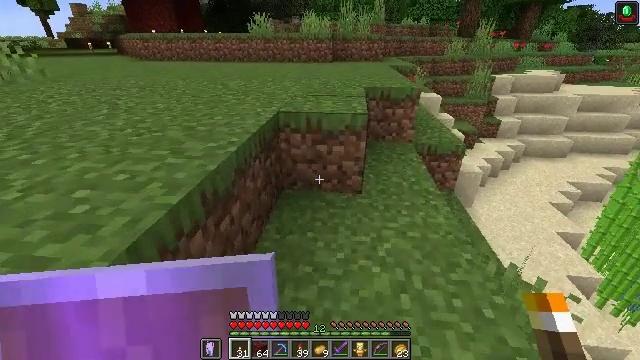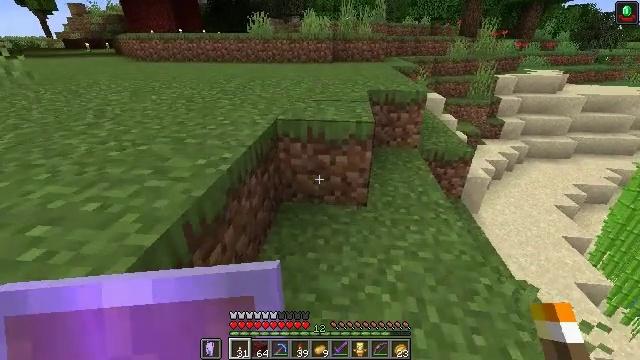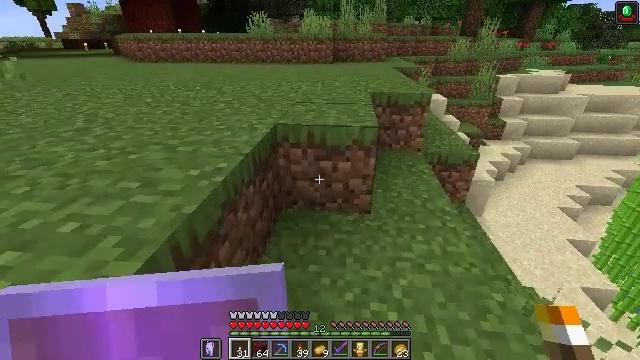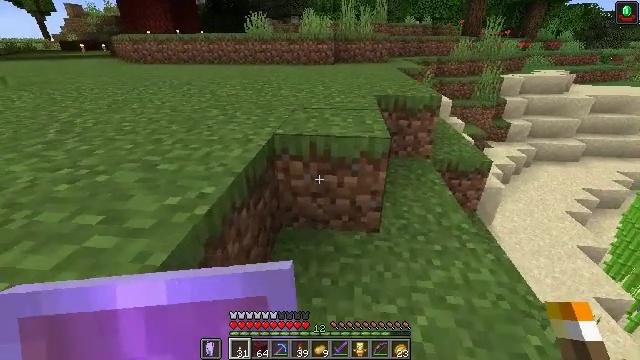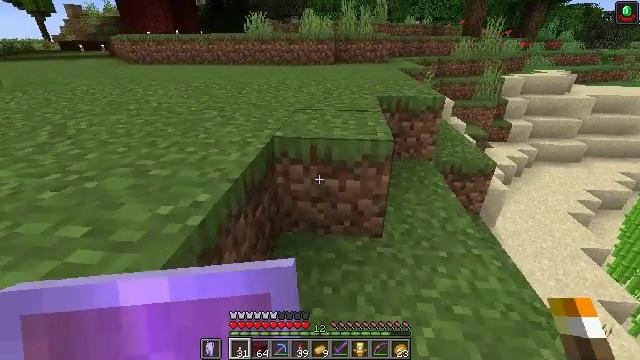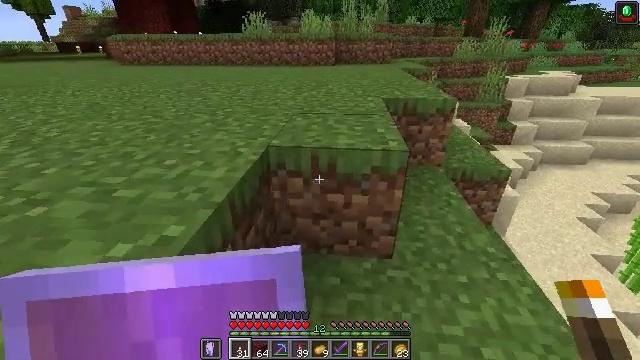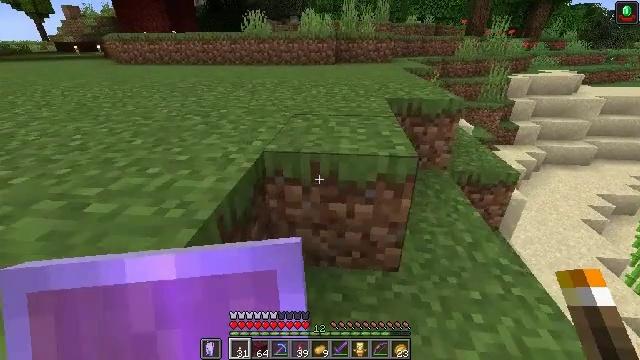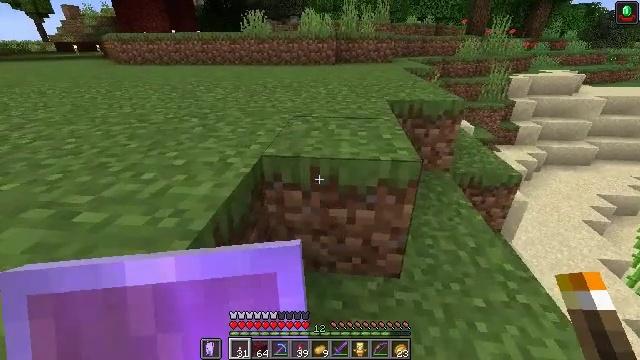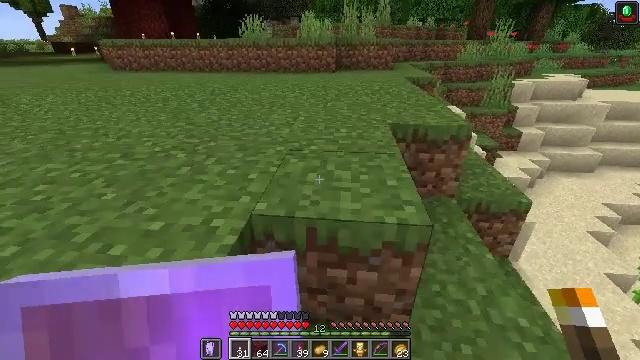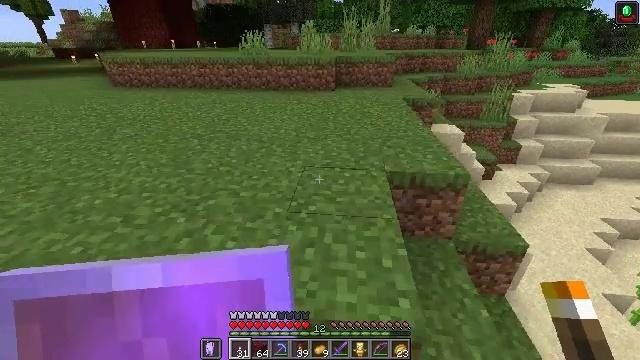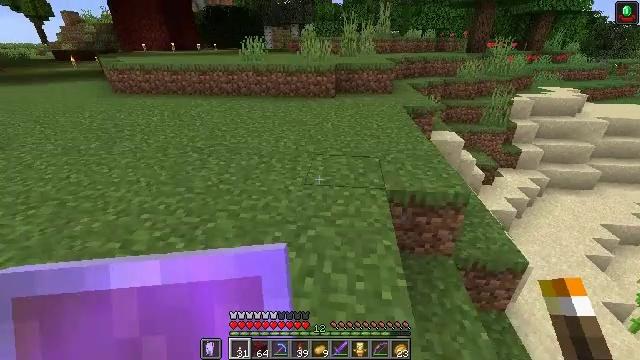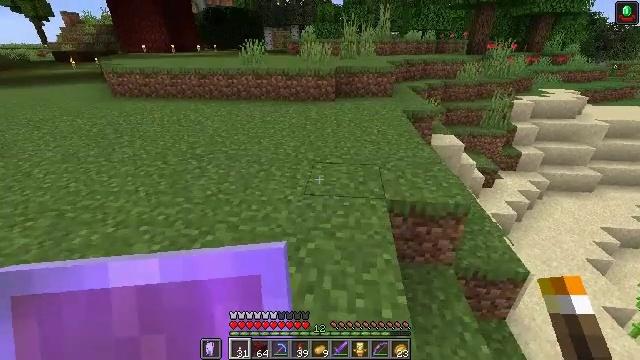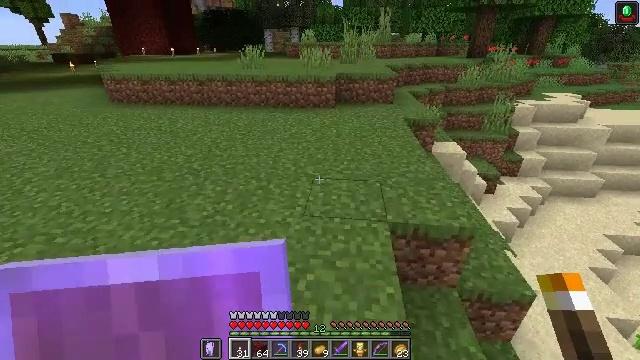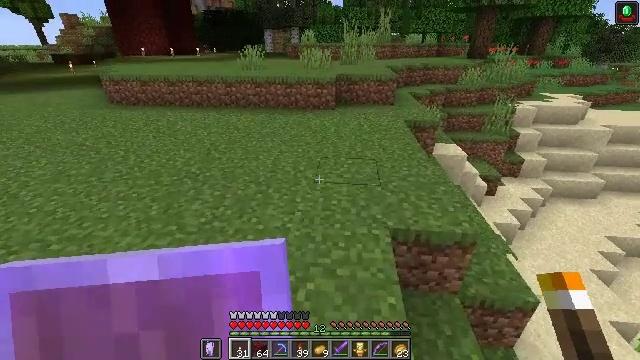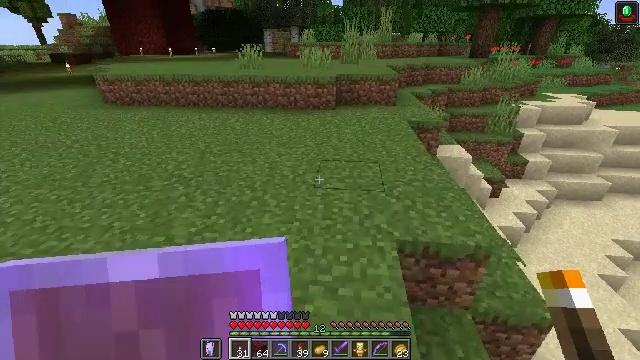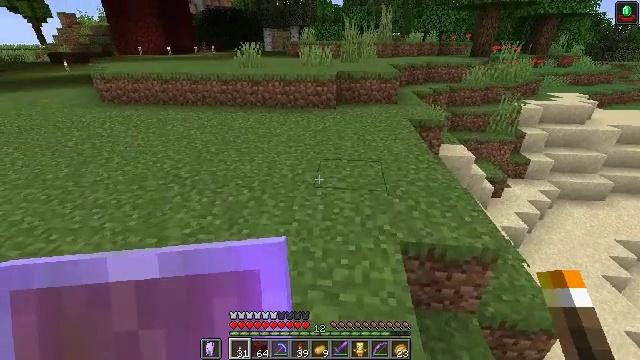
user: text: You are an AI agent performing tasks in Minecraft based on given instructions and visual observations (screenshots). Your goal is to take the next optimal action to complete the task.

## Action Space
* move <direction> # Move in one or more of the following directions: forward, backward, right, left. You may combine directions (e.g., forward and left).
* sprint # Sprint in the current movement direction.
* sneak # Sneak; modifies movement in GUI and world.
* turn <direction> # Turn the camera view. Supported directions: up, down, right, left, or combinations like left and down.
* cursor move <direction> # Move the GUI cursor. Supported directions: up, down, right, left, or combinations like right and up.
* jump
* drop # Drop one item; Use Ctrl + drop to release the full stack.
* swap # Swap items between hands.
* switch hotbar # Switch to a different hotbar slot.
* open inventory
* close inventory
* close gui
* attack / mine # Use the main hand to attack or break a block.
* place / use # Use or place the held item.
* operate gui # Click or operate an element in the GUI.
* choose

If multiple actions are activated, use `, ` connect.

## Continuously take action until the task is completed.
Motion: motion action
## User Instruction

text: Craft the cooked mutton.
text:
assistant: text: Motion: move forward
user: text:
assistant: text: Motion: move forward
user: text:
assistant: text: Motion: move forward
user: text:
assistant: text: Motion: move forward
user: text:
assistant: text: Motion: move forward
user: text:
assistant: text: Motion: move forward
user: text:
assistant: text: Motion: move forward
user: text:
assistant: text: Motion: move forward, jump
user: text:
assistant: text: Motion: move forward, jump
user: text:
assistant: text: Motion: move forward, jump
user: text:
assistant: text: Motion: move forward, jump
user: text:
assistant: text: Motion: move forward, jump
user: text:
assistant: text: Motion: move forward, jump
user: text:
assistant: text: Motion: move forward
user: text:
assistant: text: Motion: move forward
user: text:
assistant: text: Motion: move forward
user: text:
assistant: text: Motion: move forward
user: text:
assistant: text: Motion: move forward
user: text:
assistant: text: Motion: move forward
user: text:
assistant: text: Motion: move forward
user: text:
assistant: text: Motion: move forward
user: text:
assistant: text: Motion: move forward
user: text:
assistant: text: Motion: move forward
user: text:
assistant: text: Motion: move forward
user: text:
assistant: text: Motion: move forward
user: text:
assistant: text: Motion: move forward
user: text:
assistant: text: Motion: move forward
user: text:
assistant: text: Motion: move forward
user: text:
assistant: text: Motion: move forward
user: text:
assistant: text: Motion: move forward